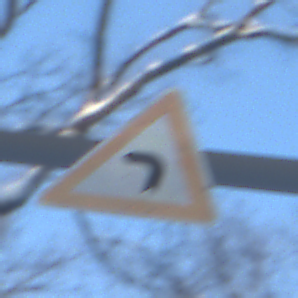
Verkehrszeichen: KurveLinks
Umgebung: Outdoor, Nature
Tageszeit: MorningAfternoon
Wetter: Clear
Licht: Natural
Jahreszeit: Winter
Kontrast: LowContrast